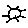
Label: sun